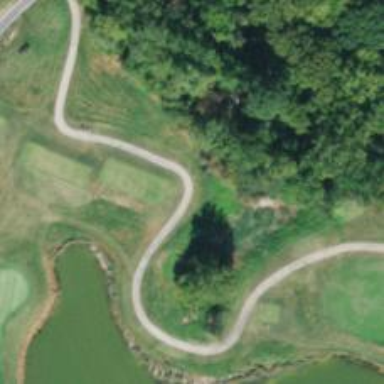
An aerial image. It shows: Golf hole.